Interaction volume radius: 5 \u00c5
Interaction volume height: 15 \u00c5
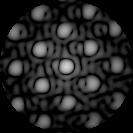
Disorder parameter: 0.1771